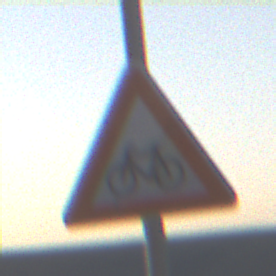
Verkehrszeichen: RadverkehrRechts
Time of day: SunriseSunset
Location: Outdoor (RoadRail)
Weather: PartlyCloudy
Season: NotSpecified
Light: Natural